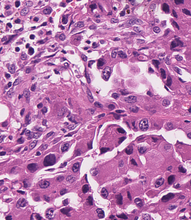
Tumor epithelial tissue: yes
Tumor-associated stroma tissue: no
Normal tissue: no